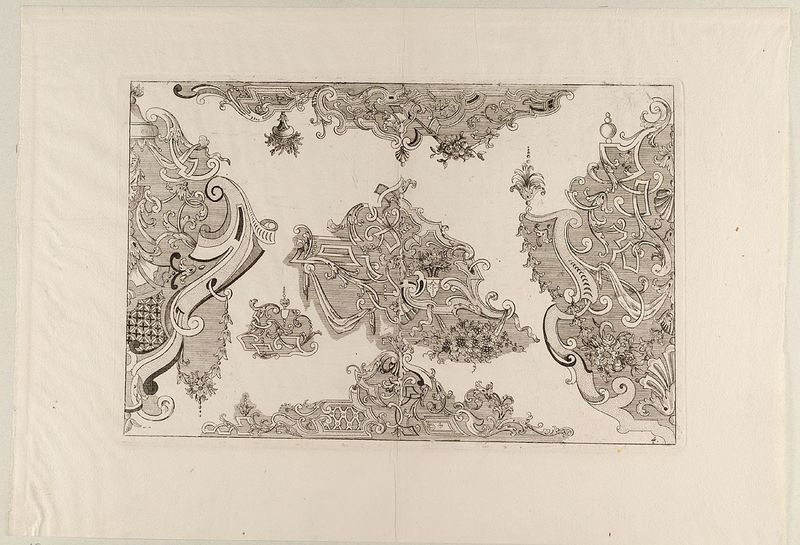
Titel: Unterschiedliche Ornamente aus Laub- und Bandelwerk, Blatt 4 aus der Folge 'Gantz Neu invindirtes Laub und Bandelwercks Erster Theil'
Künstler: Johann Jacob Baumgartner
Standort: Hamburg
Institution: Museum für Kunst und Gewerbe Hamburg
Schlagwörter: zeichnung, papier, grafik, graphik, floral, ornamente, fotografie, photographie, druckgraphik, schwarzweiss, druckgrafik, stich, girlanden, laubwerk, blattwerk, kupferstich, stick, randornament, bandelwerk, reproduktionen, blumengewinde, druckerzeugnisse, ornamentstich, vorlageblätter